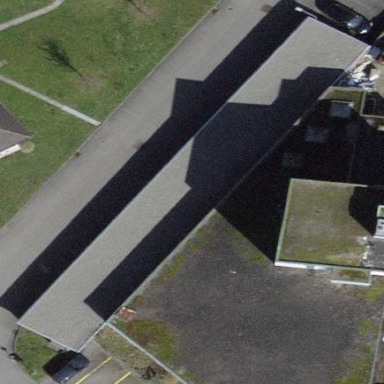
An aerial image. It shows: Group of garages.